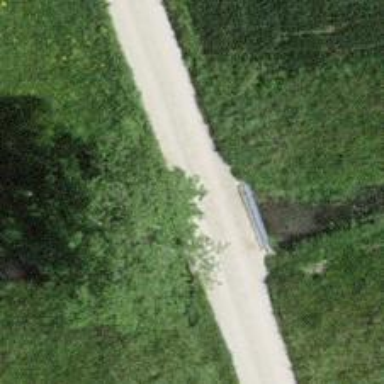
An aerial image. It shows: Service road that includes bridge.